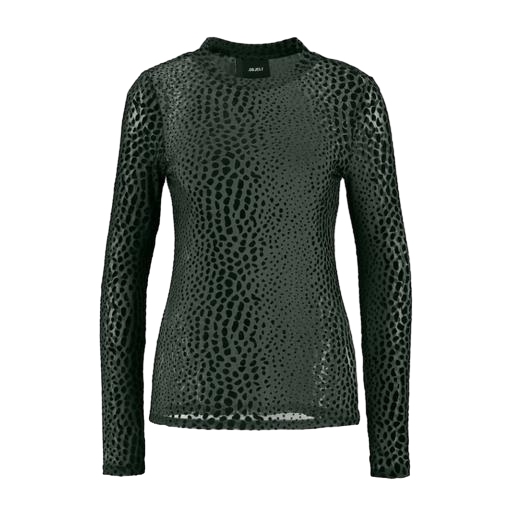
long-sleeve top, long-sleeve t-shirt only macy, long sleeve cheetah pattern, white background